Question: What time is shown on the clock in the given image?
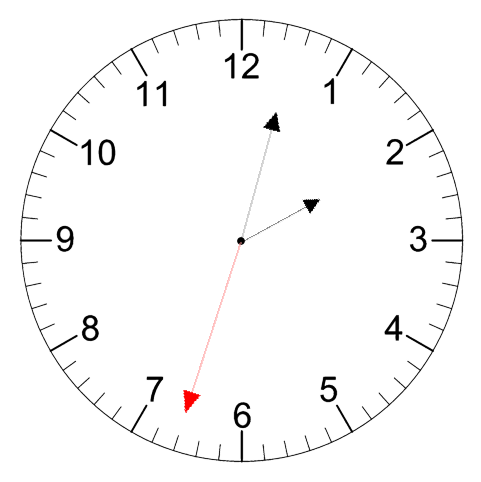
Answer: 02:02:33